Interaction volume radius: 10 \u00c5
Interaction volume height: 20 \u00c5
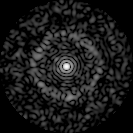
Disorder parameter: 0.8555